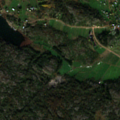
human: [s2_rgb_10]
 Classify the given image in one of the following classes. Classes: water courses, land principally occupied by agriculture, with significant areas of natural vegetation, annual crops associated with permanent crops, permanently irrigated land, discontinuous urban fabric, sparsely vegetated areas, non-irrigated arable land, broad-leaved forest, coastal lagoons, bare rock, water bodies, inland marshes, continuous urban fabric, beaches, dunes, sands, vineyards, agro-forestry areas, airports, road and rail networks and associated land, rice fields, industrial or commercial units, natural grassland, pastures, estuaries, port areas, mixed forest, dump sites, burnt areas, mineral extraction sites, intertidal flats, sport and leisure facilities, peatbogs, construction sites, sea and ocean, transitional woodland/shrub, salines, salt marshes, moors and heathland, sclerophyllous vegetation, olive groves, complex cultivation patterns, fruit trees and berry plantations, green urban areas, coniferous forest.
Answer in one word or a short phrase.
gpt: discontinuous urban fabric, land principally occupied by agriculture, with significant areas of natural vegetation, broad-leaved forest, bare rock